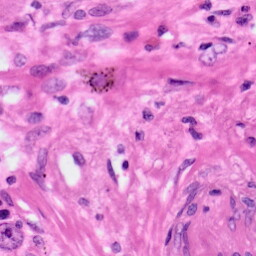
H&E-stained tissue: Lung